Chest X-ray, PA view. Patient: 45 years old, sex M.
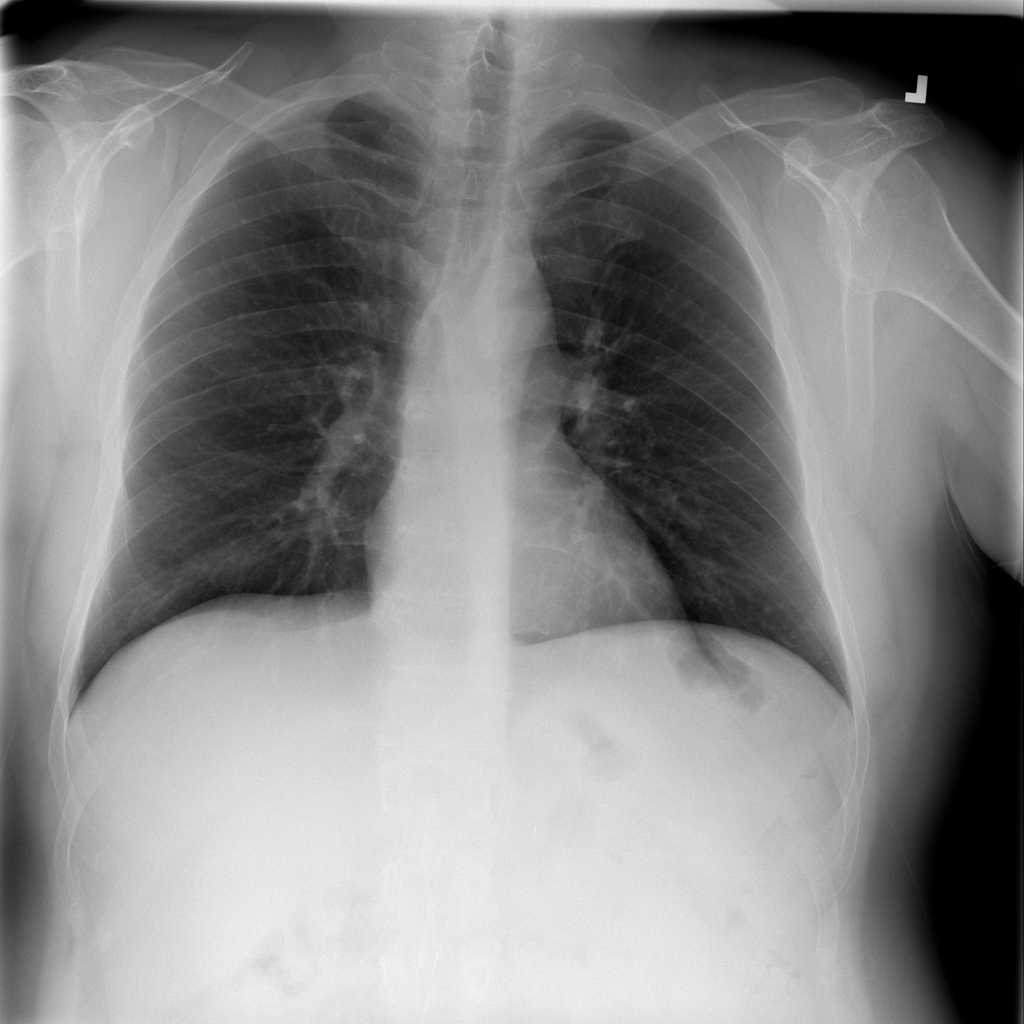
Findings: No Finding